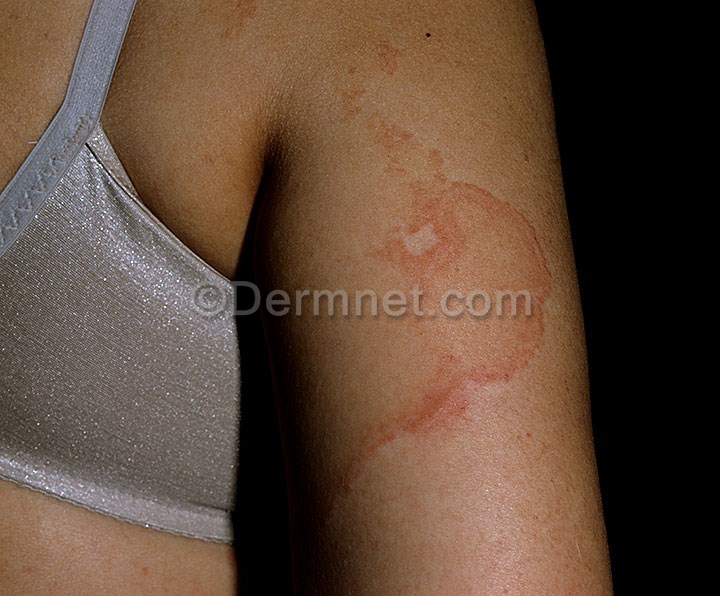
Disease: Urticaria Hives